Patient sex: F
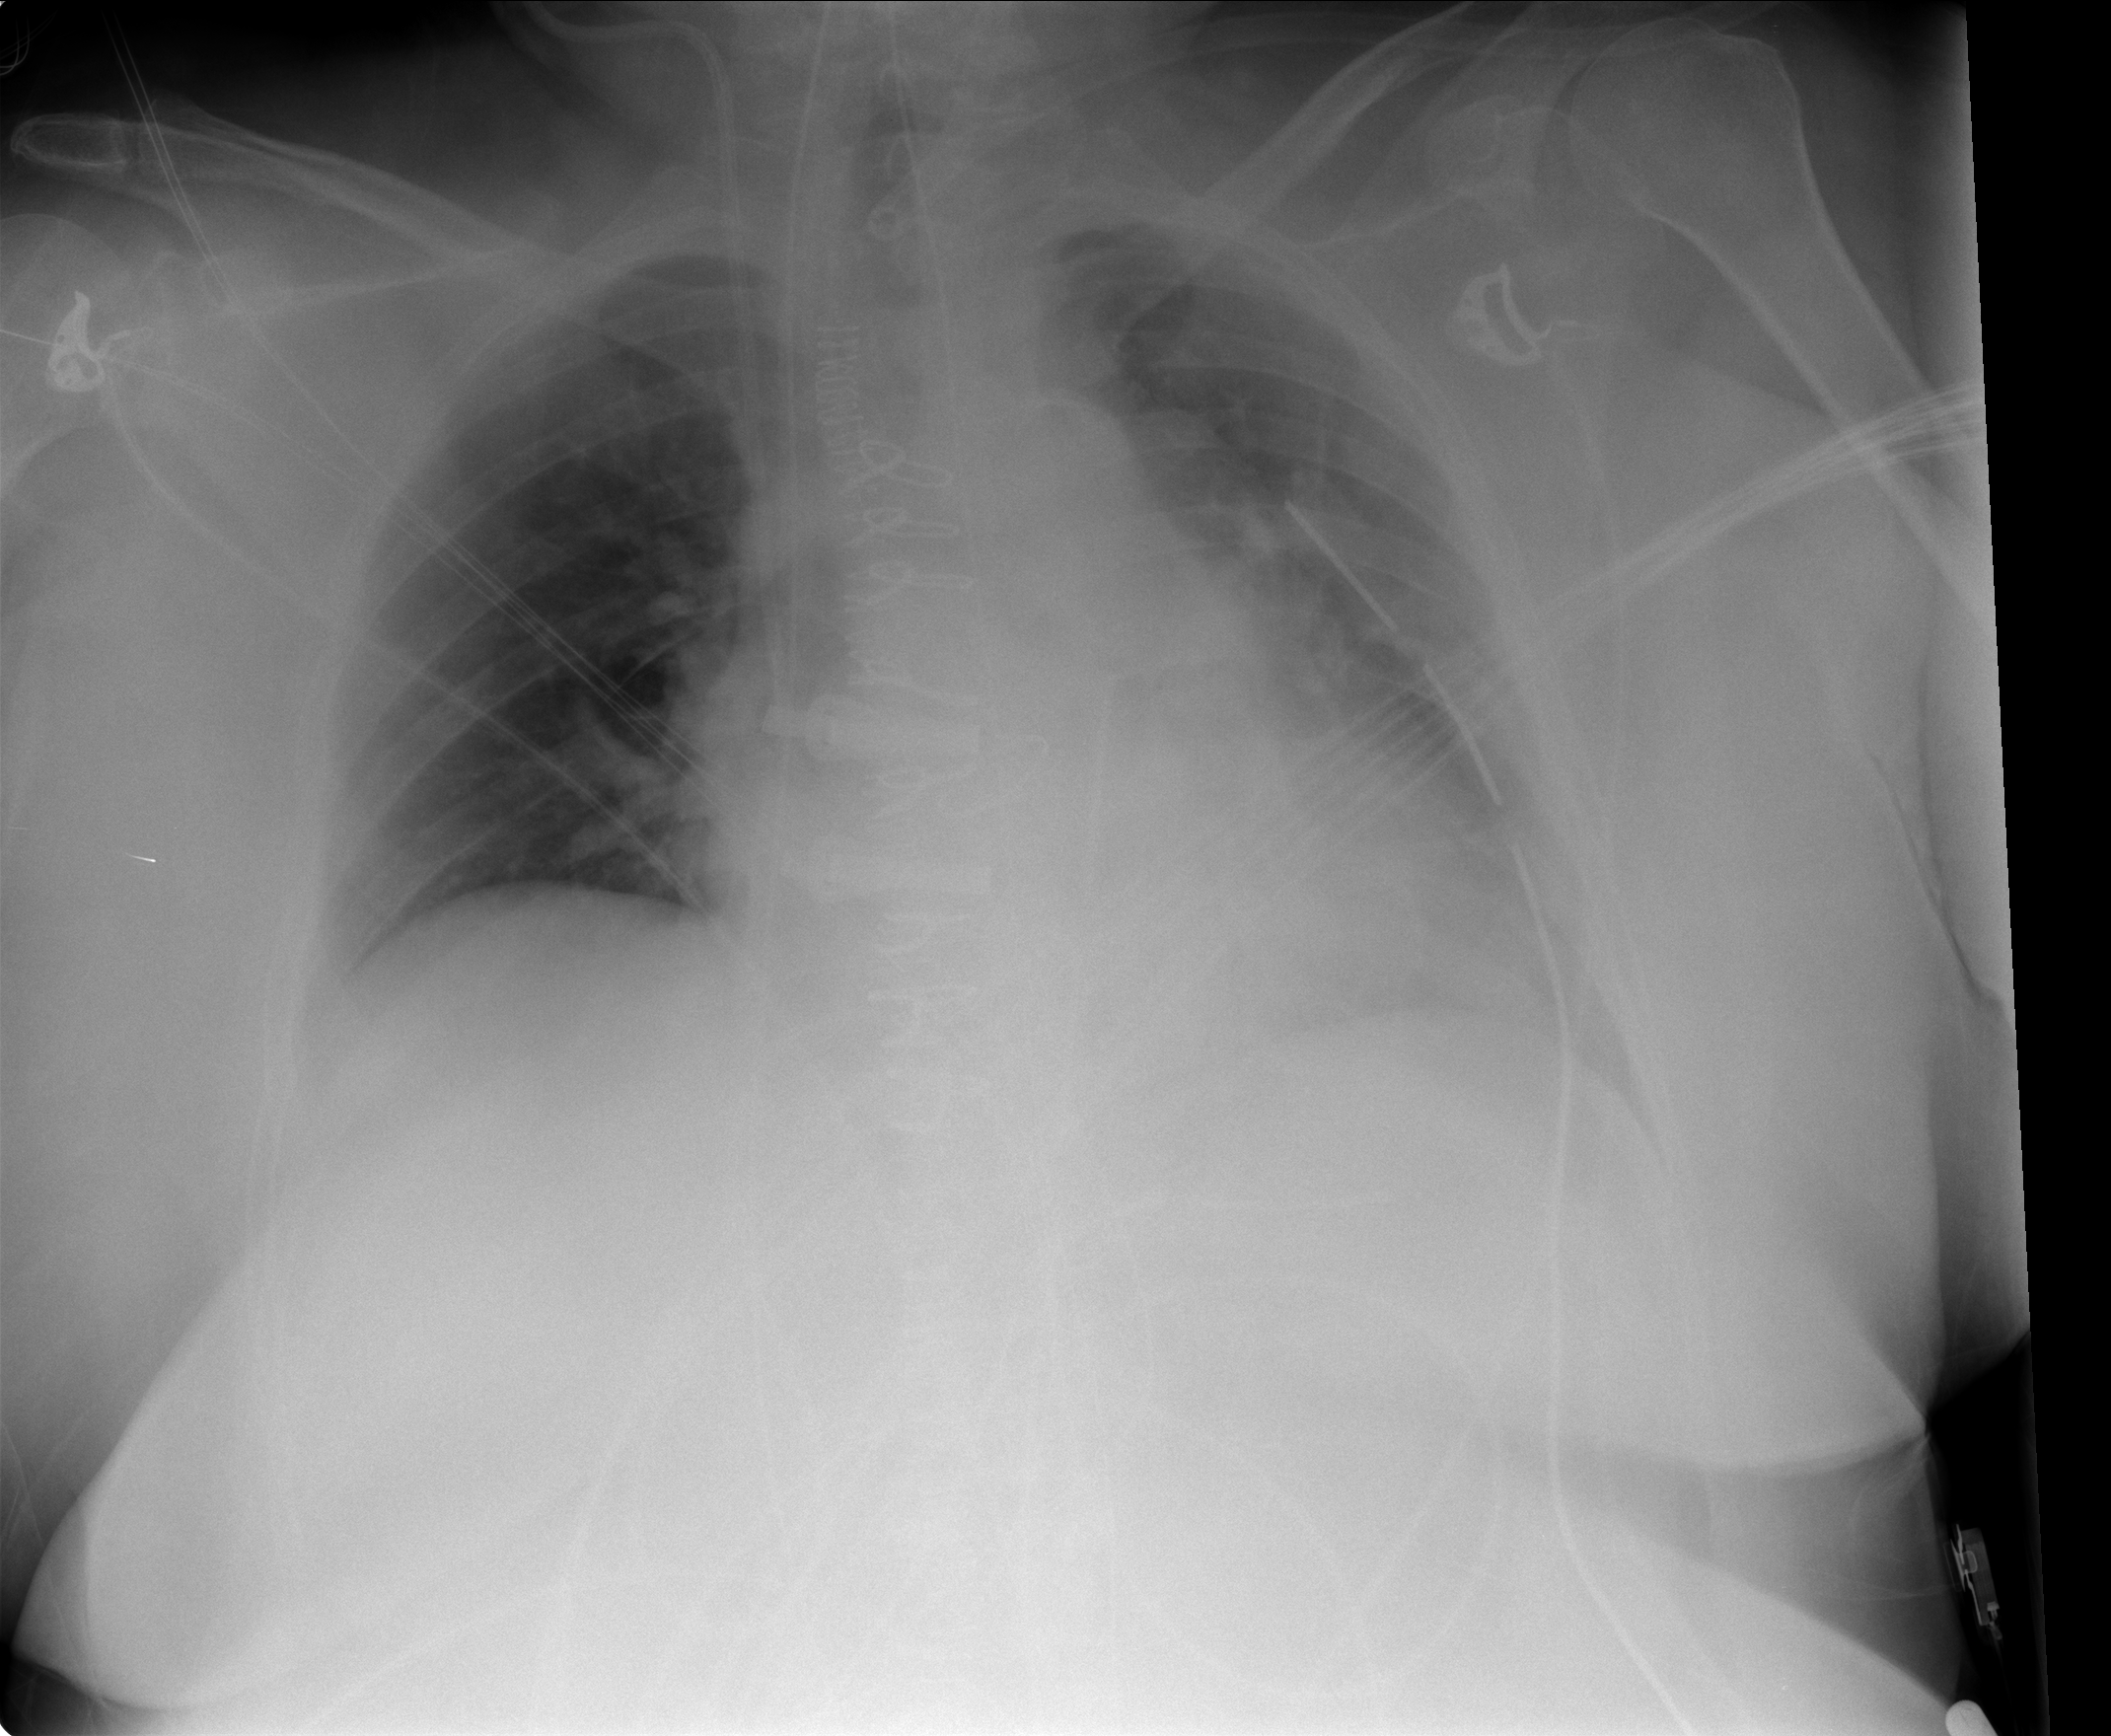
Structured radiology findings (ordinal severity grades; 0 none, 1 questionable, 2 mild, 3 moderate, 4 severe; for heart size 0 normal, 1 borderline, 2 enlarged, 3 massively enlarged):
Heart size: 0
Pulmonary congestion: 1
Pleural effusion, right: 0
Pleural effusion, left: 2
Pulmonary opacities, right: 0
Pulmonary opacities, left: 0
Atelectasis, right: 0
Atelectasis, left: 1